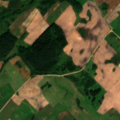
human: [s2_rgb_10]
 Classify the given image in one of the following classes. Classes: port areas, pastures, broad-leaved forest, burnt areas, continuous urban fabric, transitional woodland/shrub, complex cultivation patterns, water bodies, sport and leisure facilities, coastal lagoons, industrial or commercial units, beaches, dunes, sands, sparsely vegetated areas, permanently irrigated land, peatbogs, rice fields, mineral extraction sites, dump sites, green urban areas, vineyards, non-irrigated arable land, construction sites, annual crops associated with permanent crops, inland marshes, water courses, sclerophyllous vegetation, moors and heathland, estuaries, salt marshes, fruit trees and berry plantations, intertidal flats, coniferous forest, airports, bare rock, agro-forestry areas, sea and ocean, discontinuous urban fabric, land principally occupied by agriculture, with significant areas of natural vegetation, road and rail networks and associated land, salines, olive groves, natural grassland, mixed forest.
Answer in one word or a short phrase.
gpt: non-irrigated arable land, pastures, complex cultivation patterns, land principally occupied by agriculture, with significant areas of natural vegetation